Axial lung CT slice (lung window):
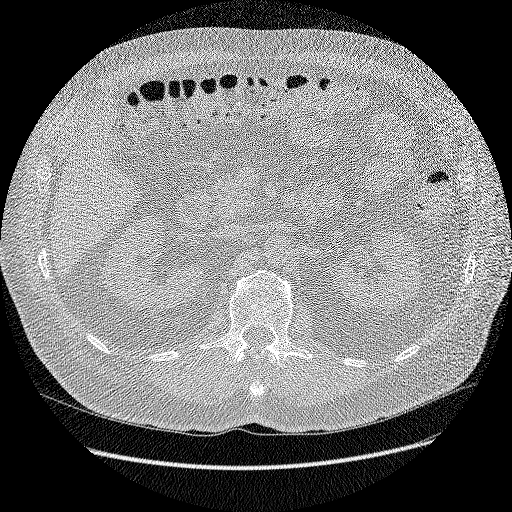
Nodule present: no